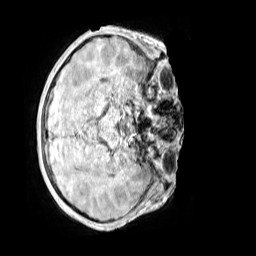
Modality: MP2RAGE
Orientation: axial
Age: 10
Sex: female
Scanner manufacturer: siemens
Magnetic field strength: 3 T
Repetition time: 4 s
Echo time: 0.00299 s